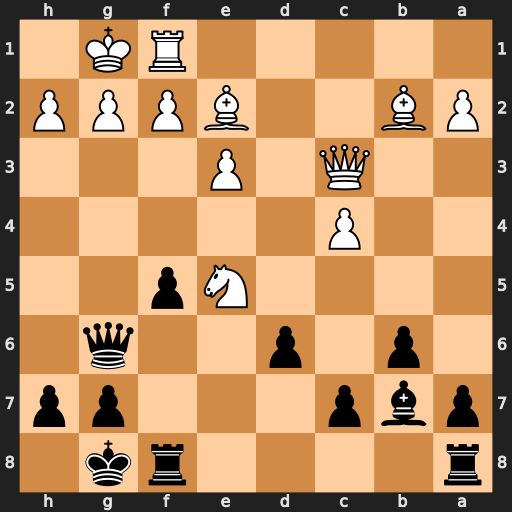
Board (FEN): r4rk1/pbp3pp/1p1p2q1/4Np2/2P5/2Q1P3/PB2BPPP/5RK1
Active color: b
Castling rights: -
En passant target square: -
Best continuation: Qxg2#